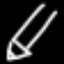
Label: pencil